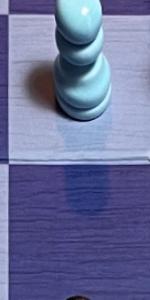
Label: Empty